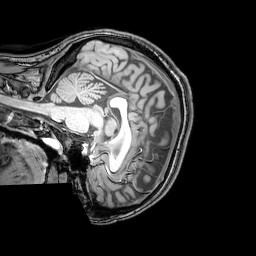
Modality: T1w
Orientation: sagittal
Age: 26
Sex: female
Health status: healthy
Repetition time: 0.081 s
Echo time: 0.037 s